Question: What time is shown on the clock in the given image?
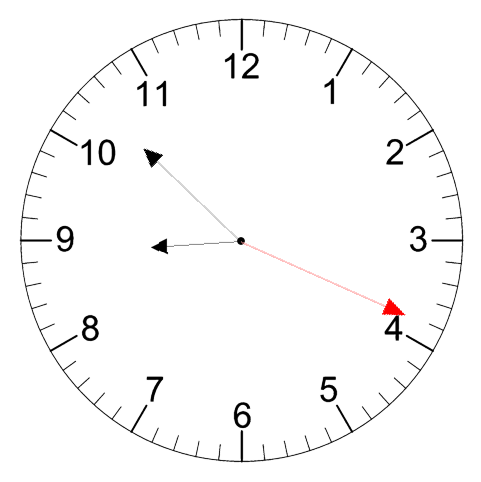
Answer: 08:52:19